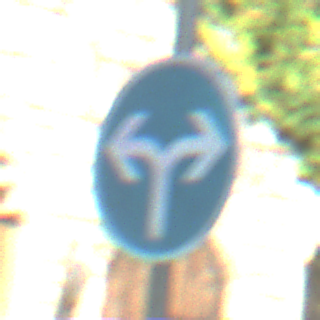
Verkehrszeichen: VorgeschriebeneFahrtrichtungRechtsOderLinks
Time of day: MorningAfternoon
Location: Outdoor (Urban)
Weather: PartlyCloudy
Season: NotSpecified
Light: Natural